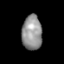
Tissue: lung
Cell type: T cells
Senescence score: 0.1907
Nuclear area (px): 681
Mean DAPI intensity: 146.946